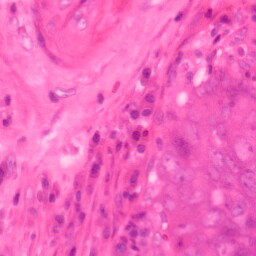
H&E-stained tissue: Colon